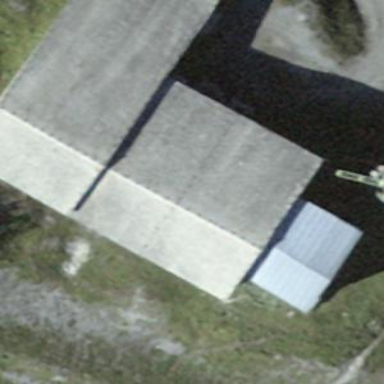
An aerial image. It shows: Building.